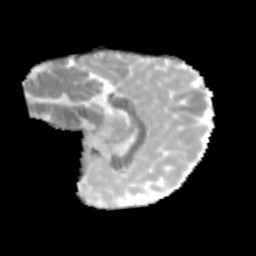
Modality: MD
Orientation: sagittal
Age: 9
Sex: female
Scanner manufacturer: siemens
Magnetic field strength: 3 T
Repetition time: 3.8 s
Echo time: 0.07 s